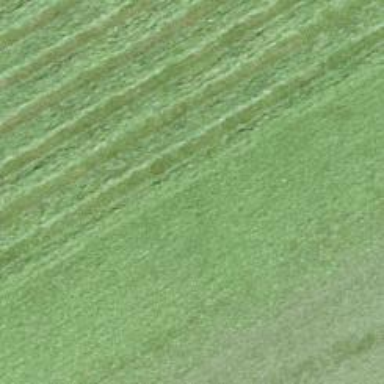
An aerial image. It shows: Grass path.